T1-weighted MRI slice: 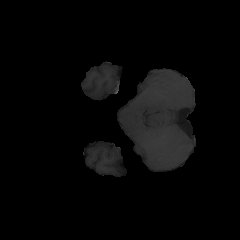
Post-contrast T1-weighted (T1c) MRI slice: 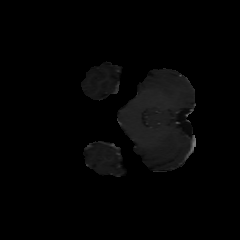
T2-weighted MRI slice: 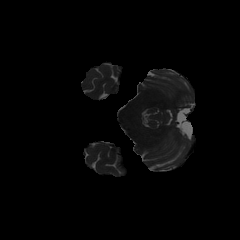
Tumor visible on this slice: no